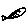
Label: fish